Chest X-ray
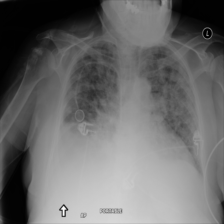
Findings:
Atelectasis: negative
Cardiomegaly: negative
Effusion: negative
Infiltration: positive
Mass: negative
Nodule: positive
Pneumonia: negative
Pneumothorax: negative
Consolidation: negative
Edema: negative
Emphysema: negative
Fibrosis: negative
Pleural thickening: positive
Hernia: negative